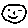
Label: smiley face